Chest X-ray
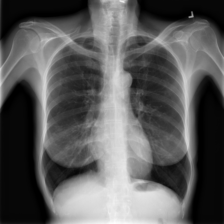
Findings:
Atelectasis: negative
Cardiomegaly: negative
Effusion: negative
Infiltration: positive
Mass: negative
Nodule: positive
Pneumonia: negative
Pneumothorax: negative
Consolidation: negative
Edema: negative
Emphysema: negative
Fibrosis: negative
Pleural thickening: negative
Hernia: negative